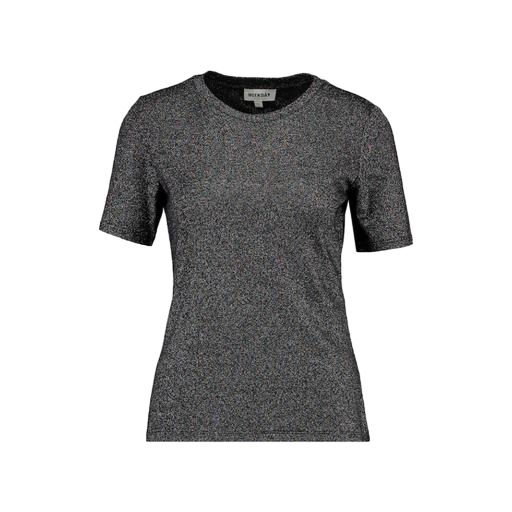
black lurex tee, gray sparkle fitted t-shirt, multicolor black glitter print boyfriend t-shirt, white background